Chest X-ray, PA view. Patient: 48 years old, sex M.
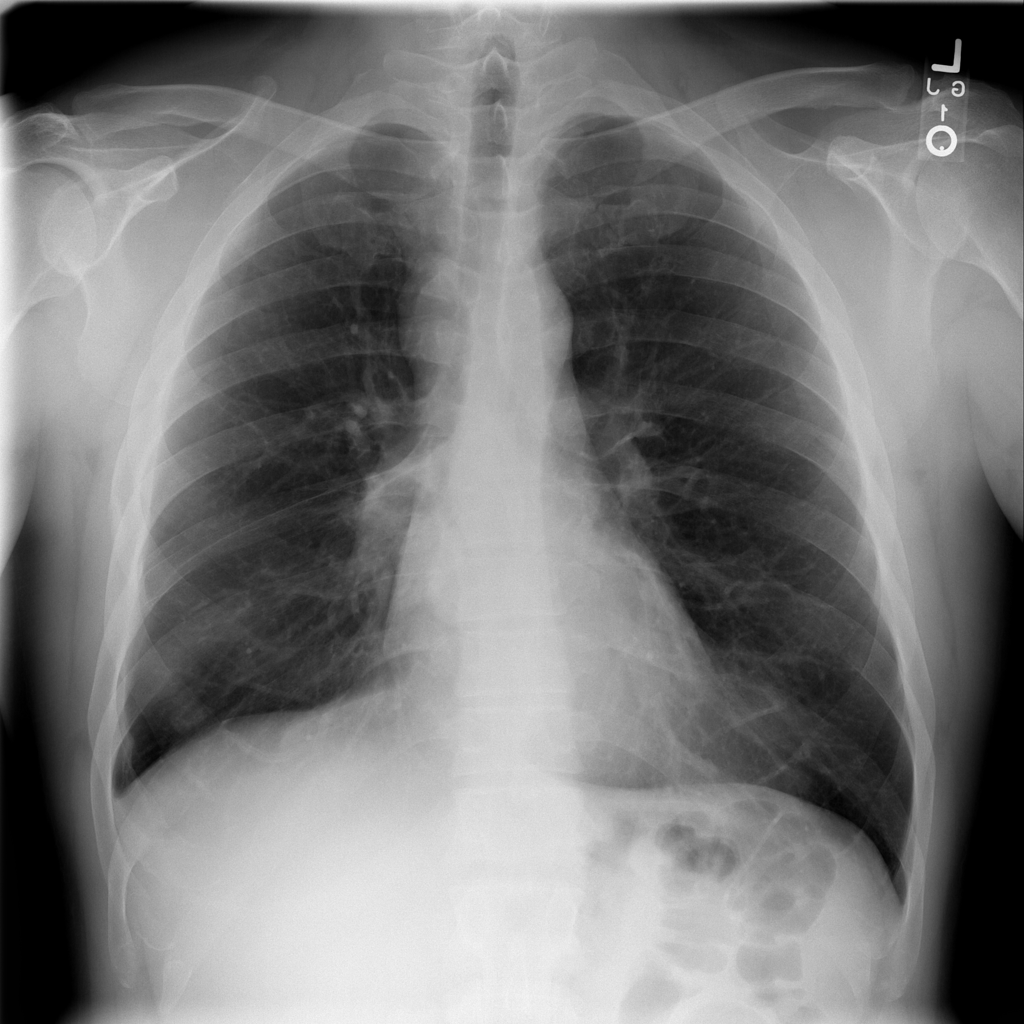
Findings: No Finding